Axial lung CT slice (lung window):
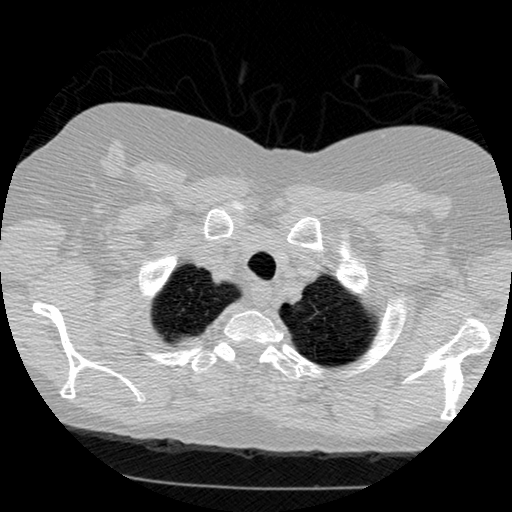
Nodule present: no